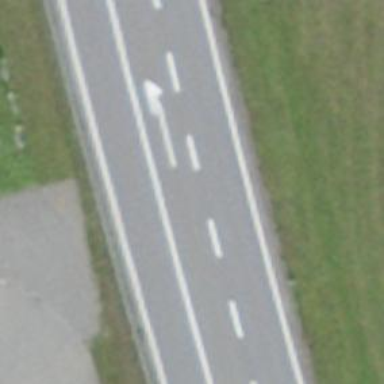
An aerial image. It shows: Primary road with asphalt surface.